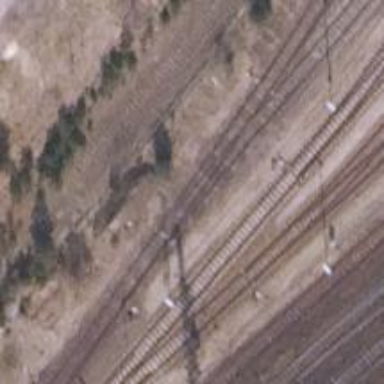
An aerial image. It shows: Railway switch.